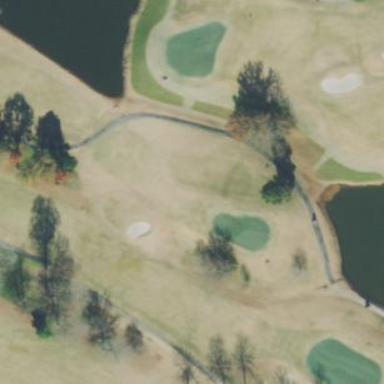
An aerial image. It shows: Rough area in golf course.